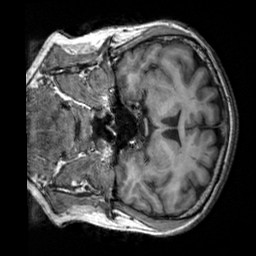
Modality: T1w
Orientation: coronal
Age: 56
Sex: male
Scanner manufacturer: siemens
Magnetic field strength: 3 T
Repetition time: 2.3 s
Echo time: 0.00303 s